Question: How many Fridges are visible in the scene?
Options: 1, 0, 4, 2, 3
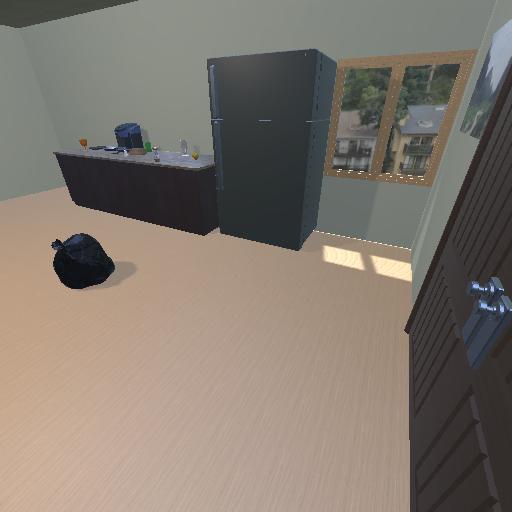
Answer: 1